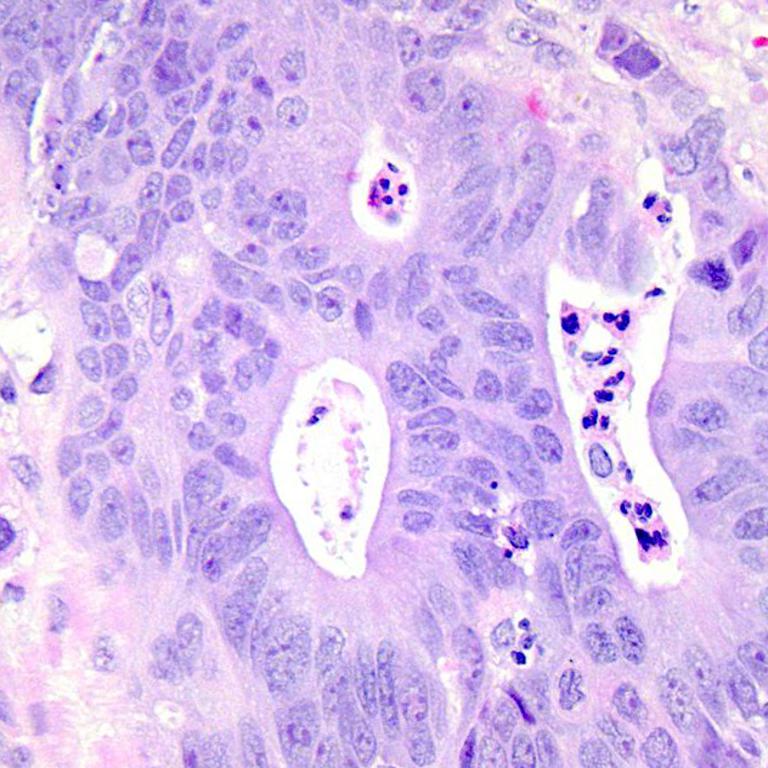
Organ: colon
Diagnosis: adenocarcinomas